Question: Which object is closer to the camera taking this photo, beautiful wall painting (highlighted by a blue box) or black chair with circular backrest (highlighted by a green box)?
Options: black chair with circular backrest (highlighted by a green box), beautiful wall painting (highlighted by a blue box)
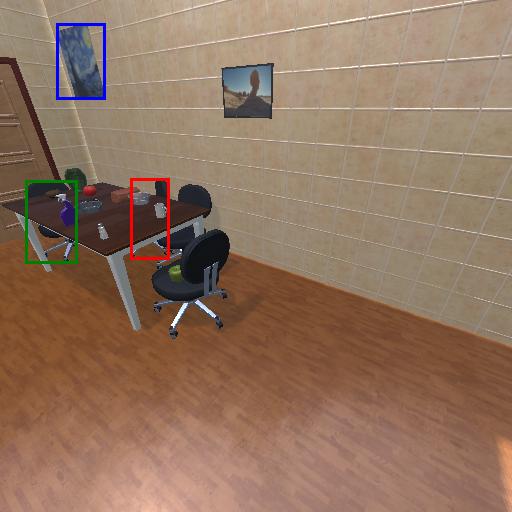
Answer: black chair with circular backrest (highlighted by a green box)